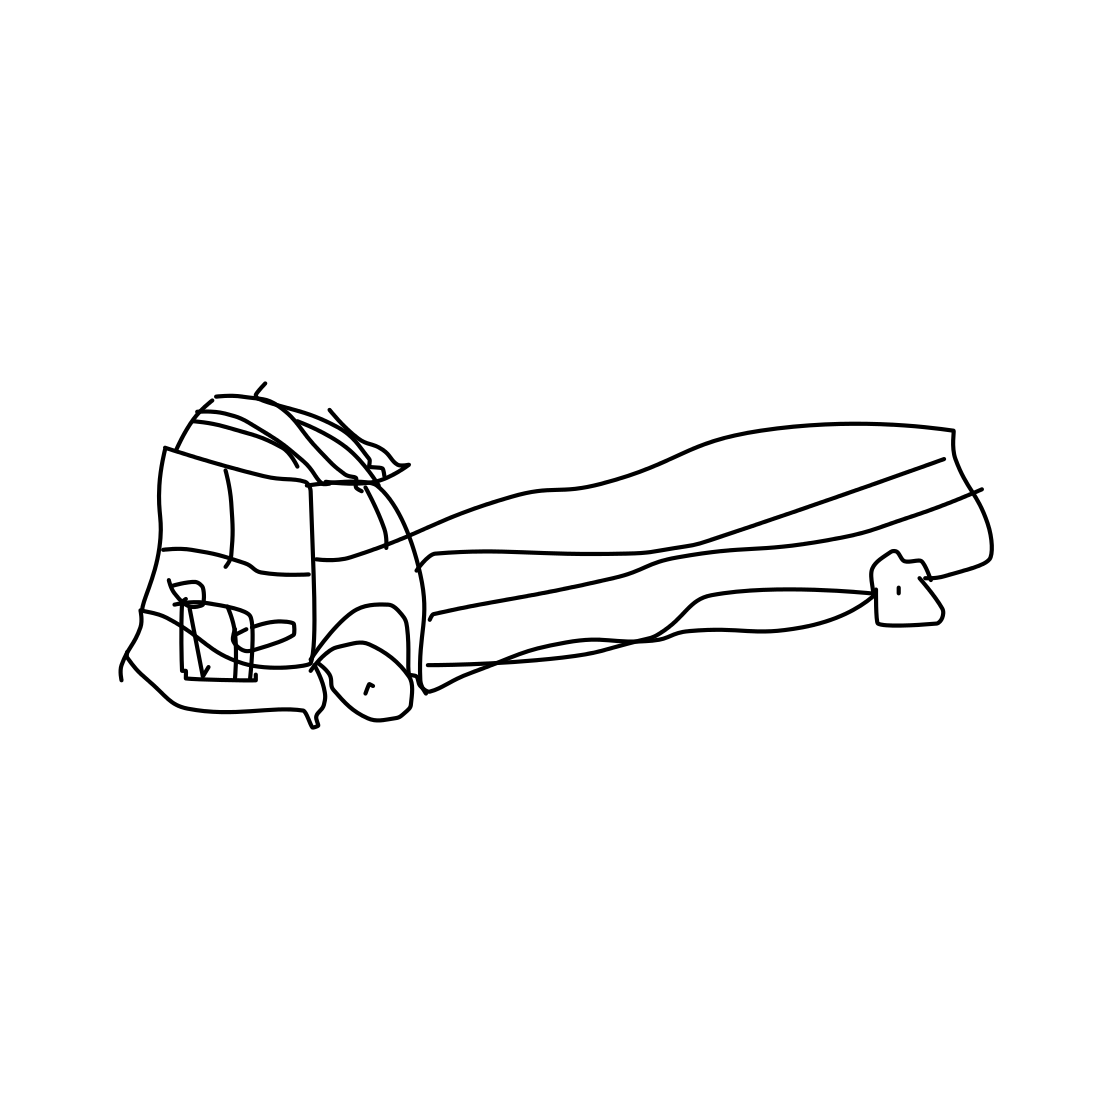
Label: truck